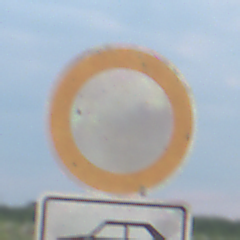
Verkehrszeichen: VerbotFahrzeugeAllerArt
Zusatzzeichen unten: MehrspurigeFahrzeugeFrei1
Umgebung: Outdoor, Nature
Tageszeit: SunriseSunset
Wetter: PartlyCloudy
Licht: Natural
Jahreszeit: NotSpecified
Kontrast: LowContrast